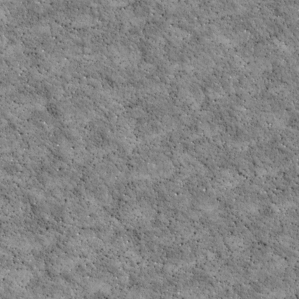
Label: non_frost